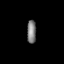
Tissue: prostate
Cell type: T cells
Senescence score: 0.7791
Nuclear area (px): 206
Mean DAPI intensity: 126.466